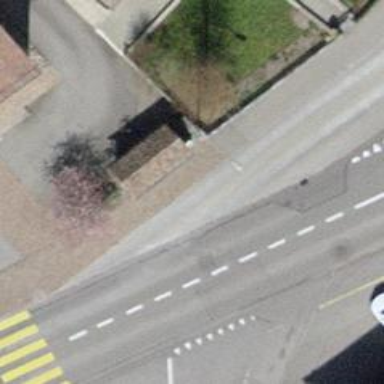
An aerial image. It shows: Public transport stop position.